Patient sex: M
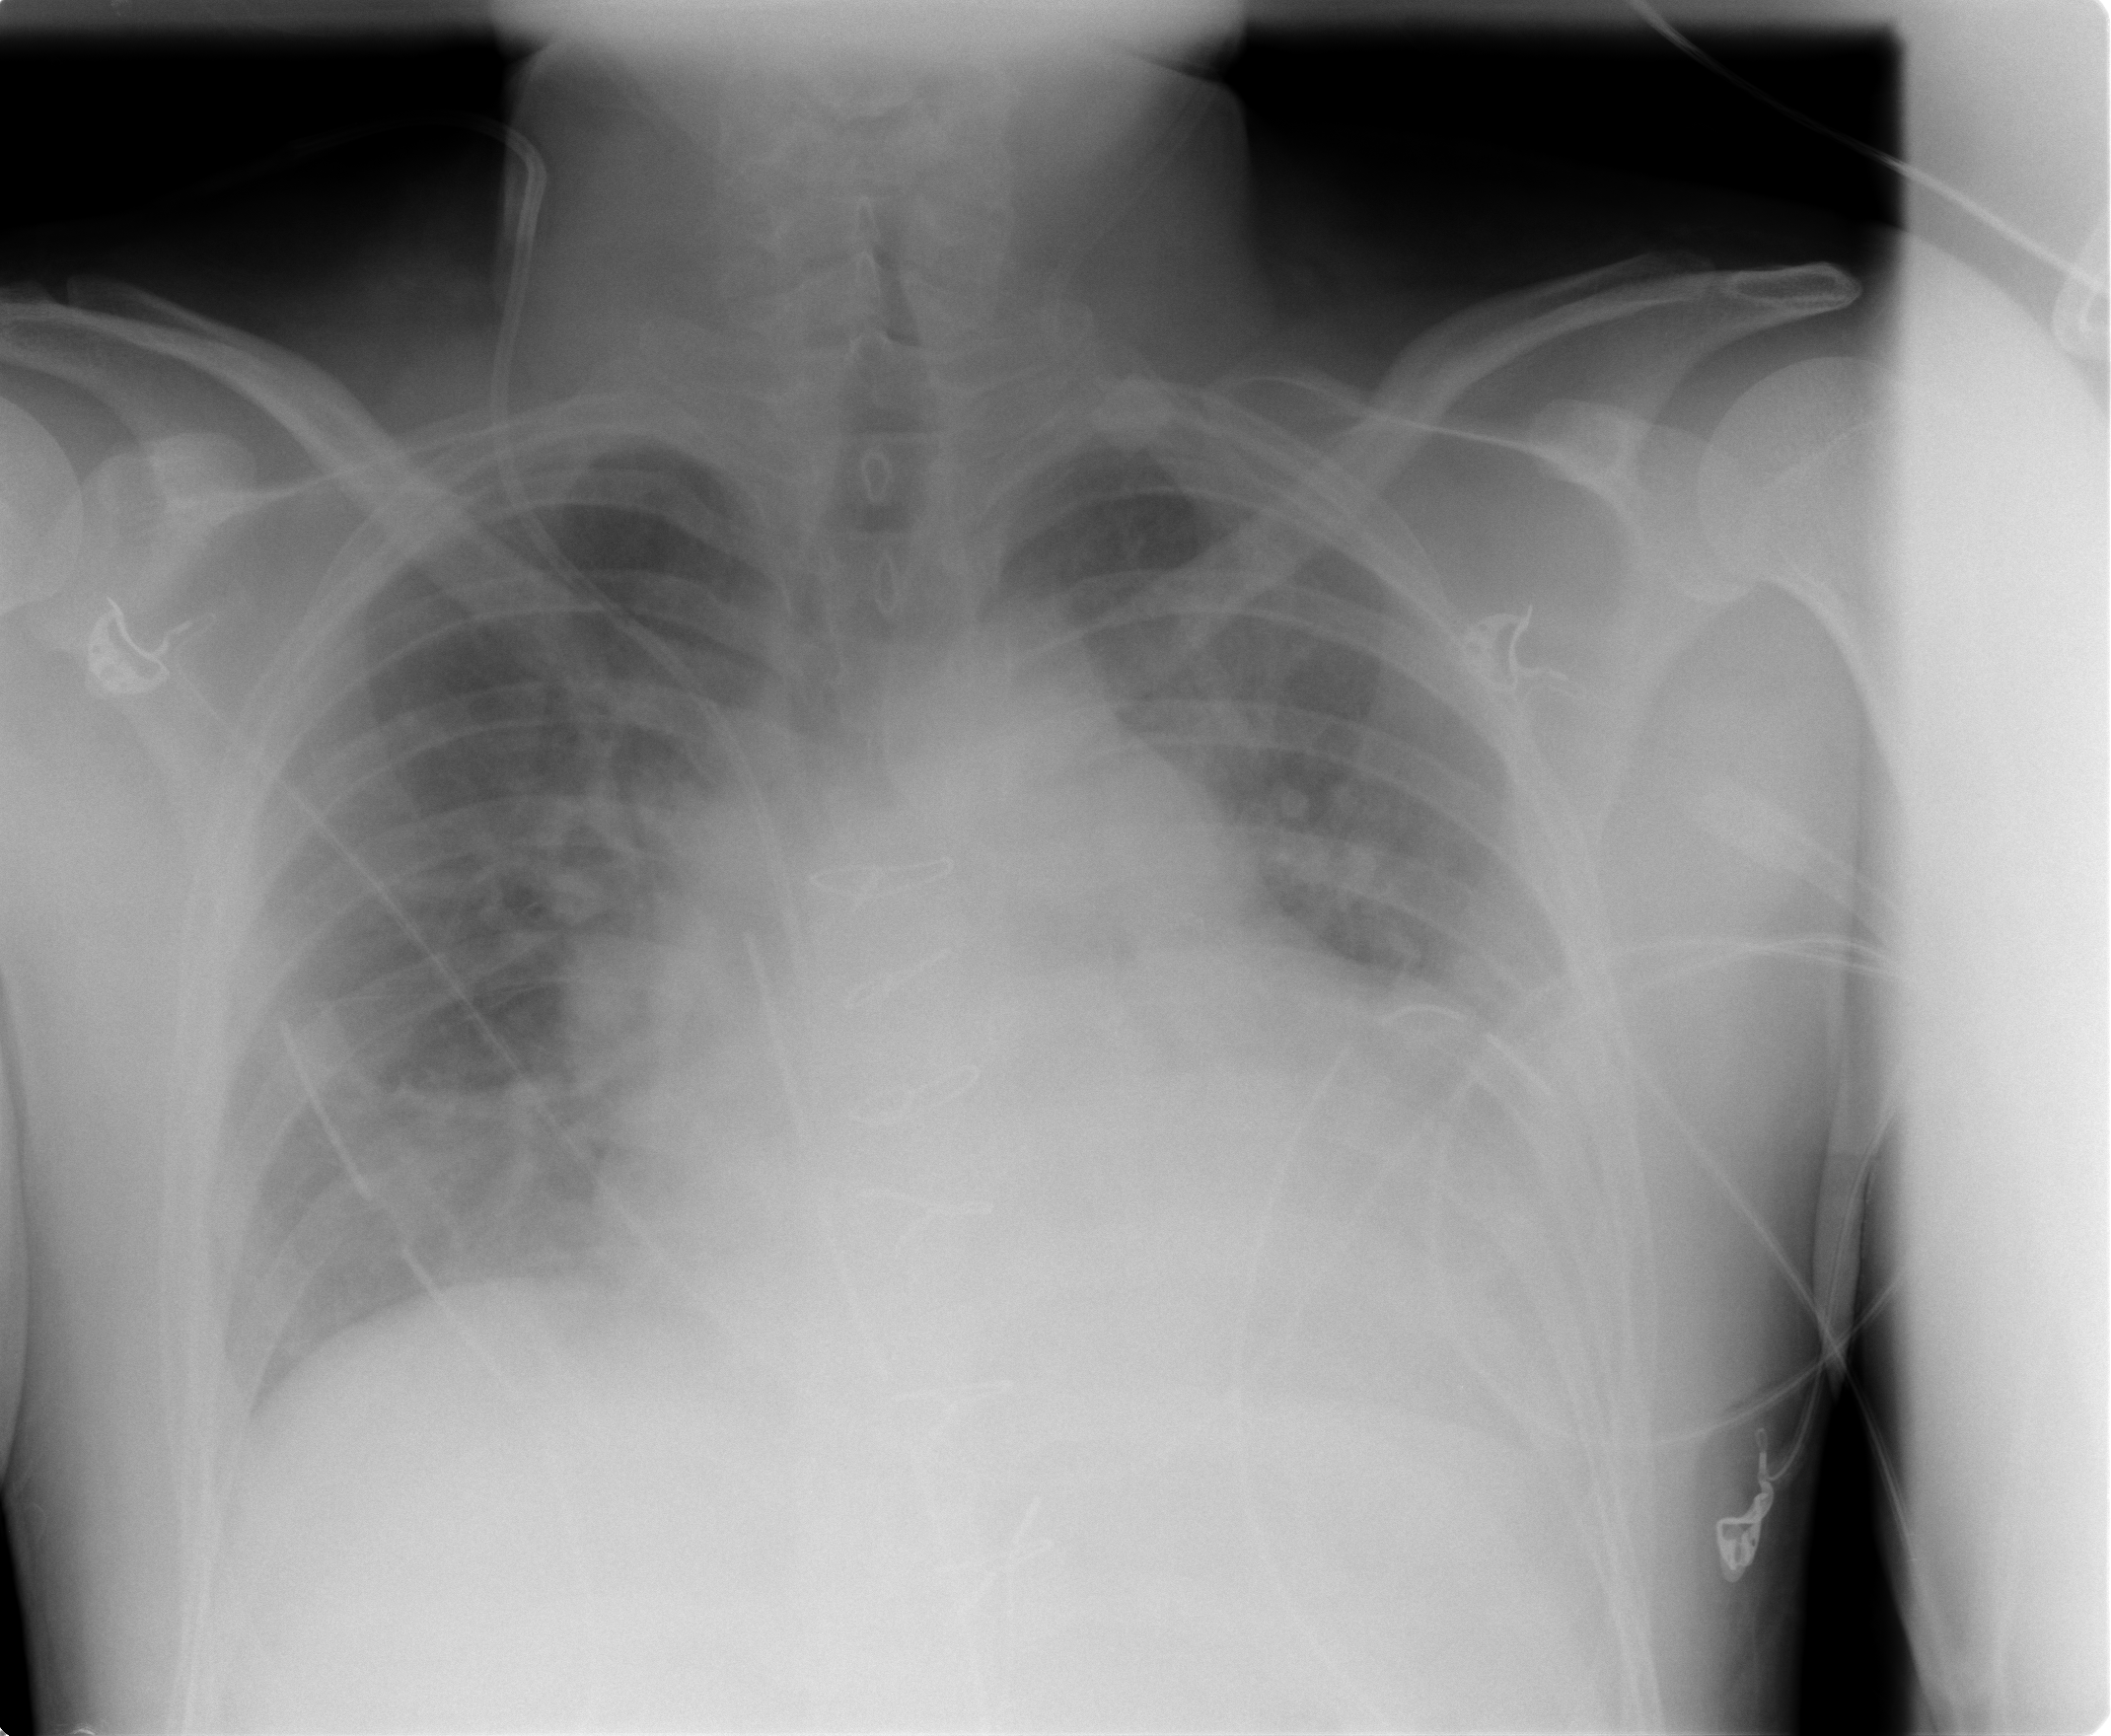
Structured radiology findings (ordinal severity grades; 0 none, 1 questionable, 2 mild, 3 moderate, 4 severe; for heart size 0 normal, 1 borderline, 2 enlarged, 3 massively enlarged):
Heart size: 3
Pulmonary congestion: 2
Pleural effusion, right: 0
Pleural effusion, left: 2
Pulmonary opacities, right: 0
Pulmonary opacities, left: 0
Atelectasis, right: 2
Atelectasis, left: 2